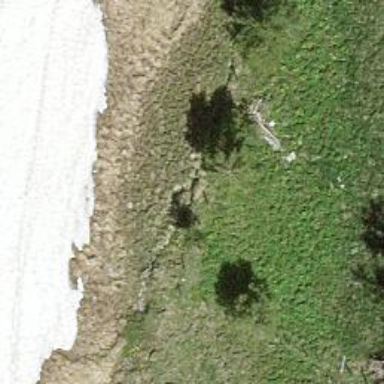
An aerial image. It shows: Needle-leaved tree in natural setting.